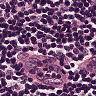
Metastatic tissue present: no